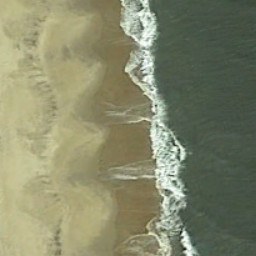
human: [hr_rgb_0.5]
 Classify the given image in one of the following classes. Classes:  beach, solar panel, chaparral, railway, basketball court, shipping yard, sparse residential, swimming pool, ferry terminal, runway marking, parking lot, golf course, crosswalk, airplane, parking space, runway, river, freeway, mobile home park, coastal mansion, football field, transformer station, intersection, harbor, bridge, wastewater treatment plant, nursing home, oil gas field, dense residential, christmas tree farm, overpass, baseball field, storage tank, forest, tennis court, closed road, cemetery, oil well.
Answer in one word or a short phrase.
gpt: beach